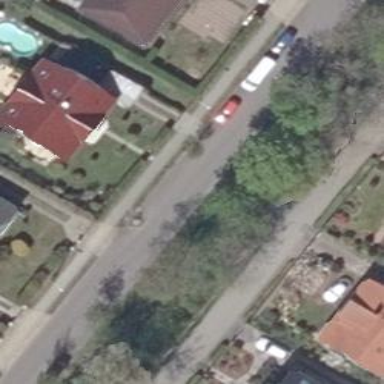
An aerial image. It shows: Residential road with asphalt surface. There is sidewalk on the left side.